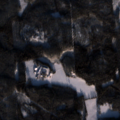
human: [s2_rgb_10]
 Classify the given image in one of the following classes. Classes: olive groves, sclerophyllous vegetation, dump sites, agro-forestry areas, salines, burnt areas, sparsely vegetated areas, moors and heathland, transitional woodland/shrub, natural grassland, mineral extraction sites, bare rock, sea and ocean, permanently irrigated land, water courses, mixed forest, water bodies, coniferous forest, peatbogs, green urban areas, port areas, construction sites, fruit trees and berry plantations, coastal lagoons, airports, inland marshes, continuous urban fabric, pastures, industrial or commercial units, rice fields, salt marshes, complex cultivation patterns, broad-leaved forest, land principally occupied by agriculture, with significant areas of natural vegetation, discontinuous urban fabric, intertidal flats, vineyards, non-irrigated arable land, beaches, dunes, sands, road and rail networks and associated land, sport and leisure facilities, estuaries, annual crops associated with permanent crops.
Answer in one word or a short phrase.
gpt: non-irrigated arable land, coniferous forest